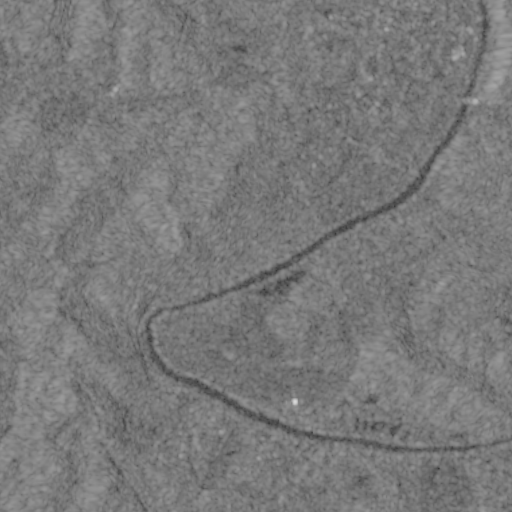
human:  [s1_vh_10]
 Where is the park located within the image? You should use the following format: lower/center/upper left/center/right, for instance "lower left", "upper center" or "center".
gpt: The park is located in the upper center of the image.
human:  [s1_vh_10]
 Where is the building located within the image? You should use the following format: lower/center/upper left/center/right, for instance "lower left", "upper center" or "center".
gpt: The building is located in the lower center of the image.
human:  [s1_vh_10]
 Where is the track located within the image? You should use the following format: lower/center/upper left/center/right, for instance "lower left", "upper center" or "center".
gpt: There is no track in the image.

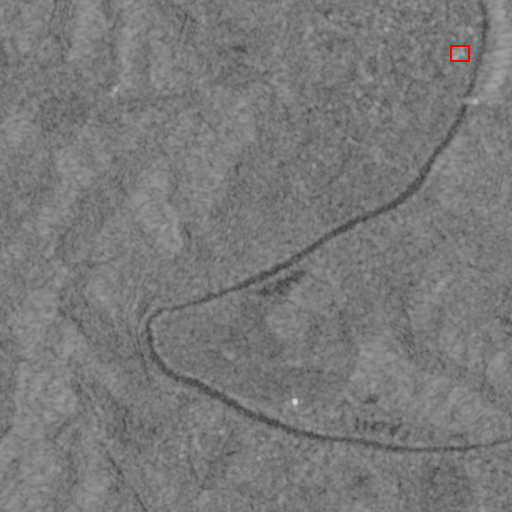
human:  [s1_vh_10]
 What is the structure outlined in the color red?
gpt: The structure outlined in red is a building.
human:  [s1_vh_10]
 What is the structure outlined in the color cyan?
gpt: There is no cyan outline.